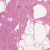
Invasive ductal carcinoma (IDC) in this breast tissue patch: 0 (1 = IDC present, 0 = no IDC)